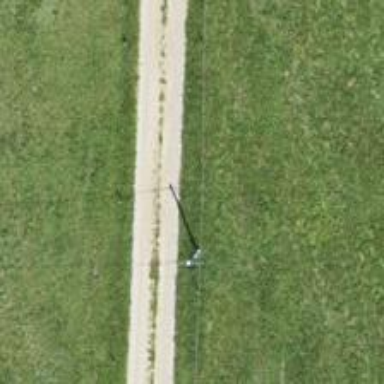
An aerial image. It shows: Power pole.